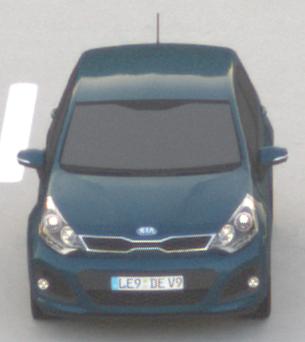
Make: KIA
Model: Rio 1.2
Detailed model: Rio (UB)
Model produced from: 2011/09
Model produced until: 2015/01
Doors: 3
Color: blue
Road condition: dry road
Daytime: sunrise or sunset
Contrast: low contrast